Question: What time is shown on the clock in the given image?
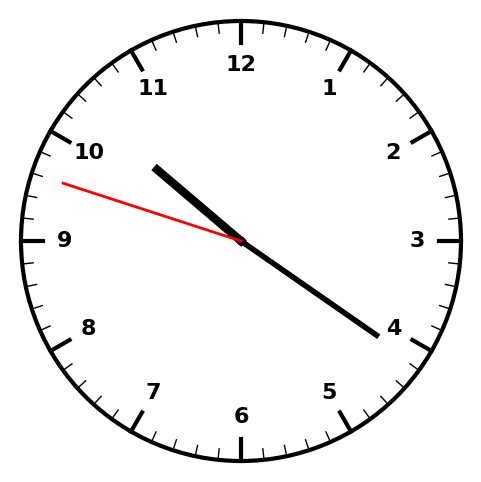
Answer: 10:20:48